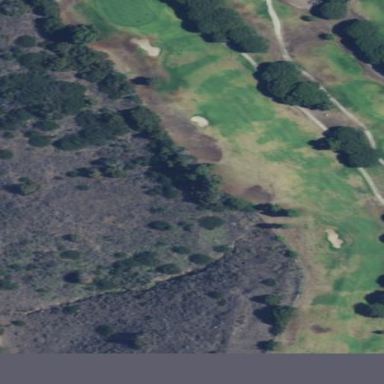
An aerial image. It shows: Scenic golf fairway.